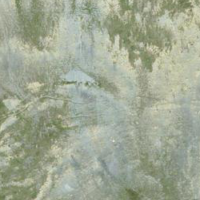
EUNIS habitat code: 26
Species observed at this site:
Pyrrhocorax graculus
Aquila chrysaetos